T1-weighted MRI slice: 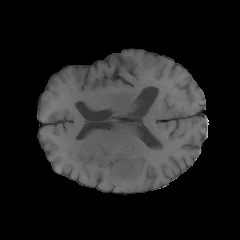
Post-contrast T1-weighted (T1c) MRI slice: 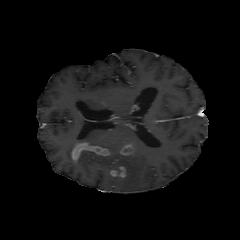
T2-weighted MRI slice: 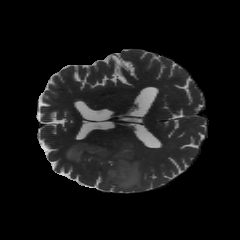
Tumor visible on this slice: yes